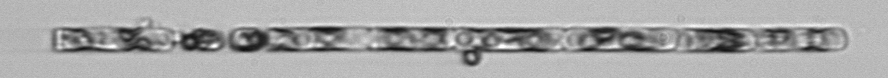
Label: Guinardia_delicatula_TAG_internal_parasite